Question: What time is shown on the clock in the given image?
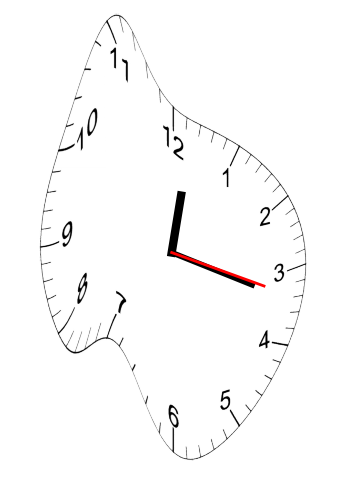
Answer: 12:17:17